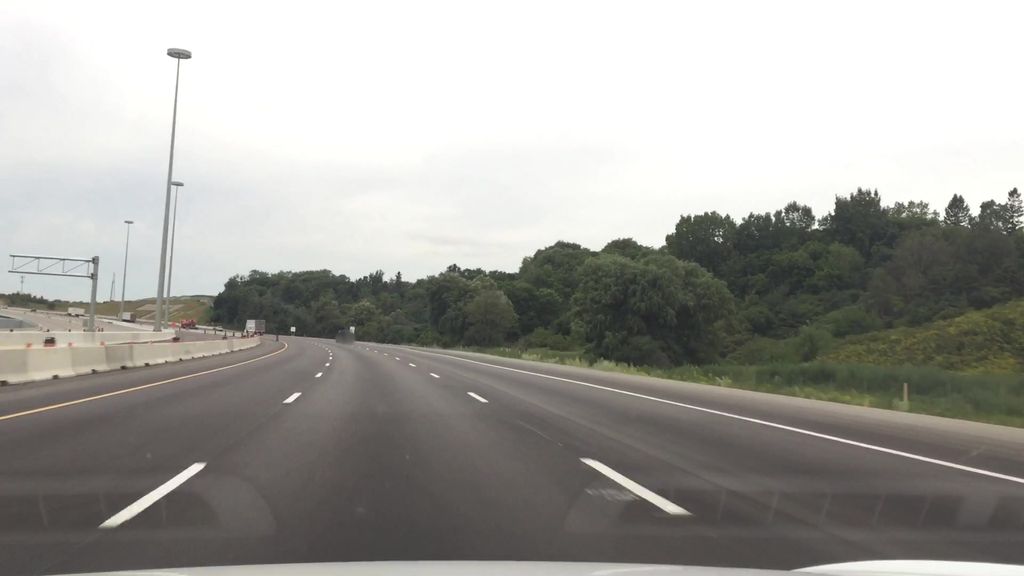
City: kitchener-waterloo